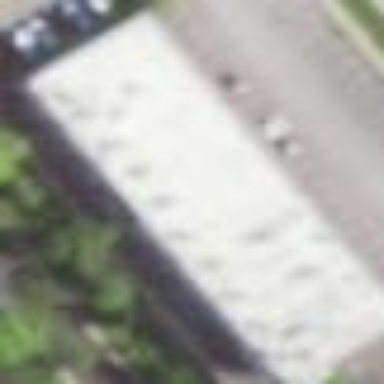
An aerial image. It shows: Retail building.